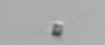
Label: Chaetoceros_tenuissimus